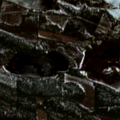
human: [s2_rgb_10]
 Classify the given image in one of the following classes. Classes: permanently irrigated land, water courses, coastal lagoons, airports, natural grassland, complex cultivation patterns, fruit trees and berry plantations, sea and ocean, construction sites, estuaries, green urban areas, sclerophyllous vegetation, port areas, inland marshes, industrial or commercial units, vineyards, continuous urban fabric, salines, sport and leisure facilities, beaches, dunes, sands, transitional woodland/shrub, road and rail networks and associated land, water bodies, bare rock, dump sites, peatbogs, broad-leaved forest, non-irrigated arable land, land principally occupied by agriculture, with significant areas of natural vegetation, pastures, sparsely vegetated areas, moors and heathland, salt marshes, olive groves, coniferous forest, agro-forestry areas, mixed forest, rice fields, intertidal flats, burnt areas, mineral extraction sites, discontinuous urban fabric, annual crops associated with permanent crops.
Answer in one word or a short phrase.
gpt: coniferous forest, water bodies